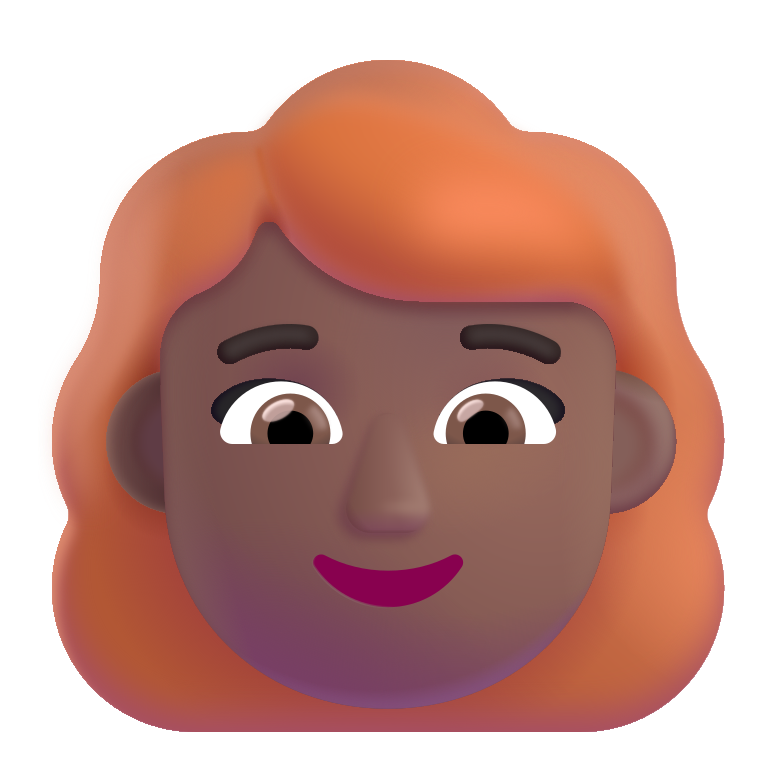
woman red hair color  dark